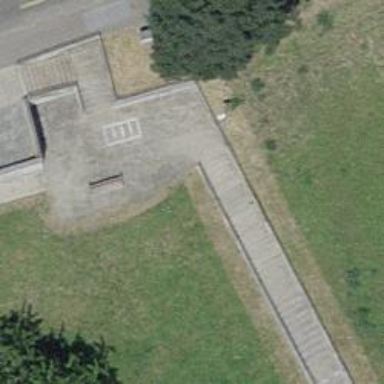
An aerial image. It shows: Brown bench in the vicinity.